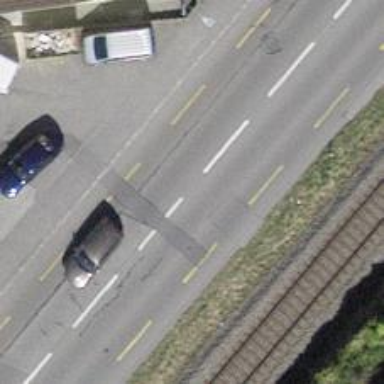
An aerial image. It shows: Primary highway with asphalt surface and designated cycle lane.